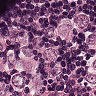
Metastatic tissue present: yes